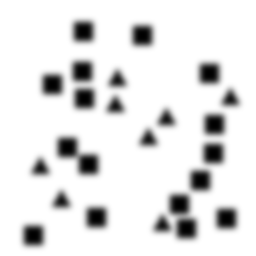
Squares: 16
Triangles: 8
Stars: 0
Total shapes: 24